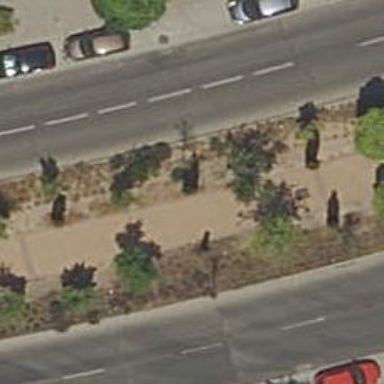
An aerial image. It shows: Footway made of paving stones.